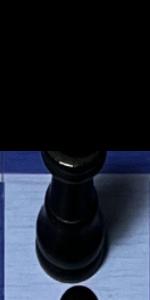
Label: King_Black